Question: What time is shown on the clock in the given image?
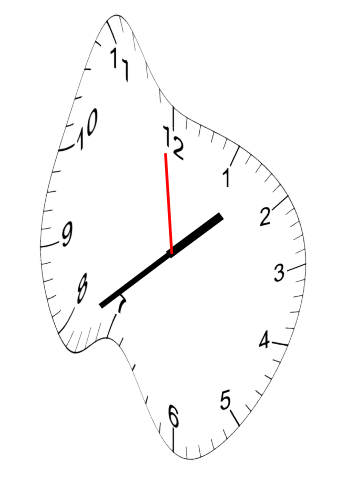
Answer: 01:38:59